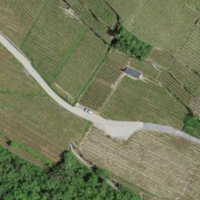
EUNIS habitat code: 40
Species observed at this site:
Euphorbia cyparissias